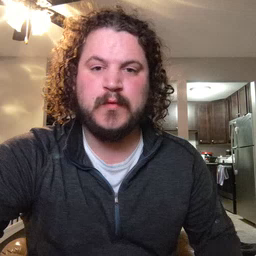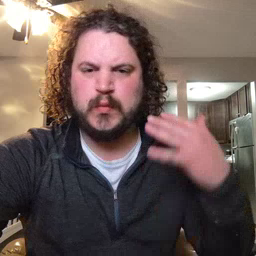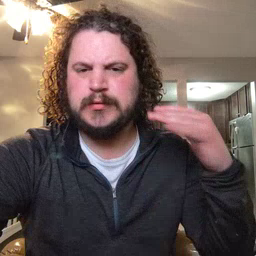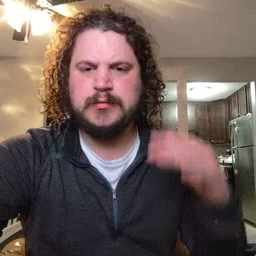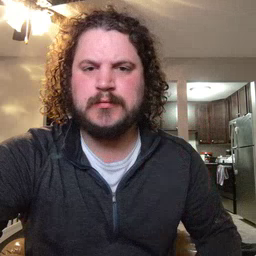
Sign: noisy